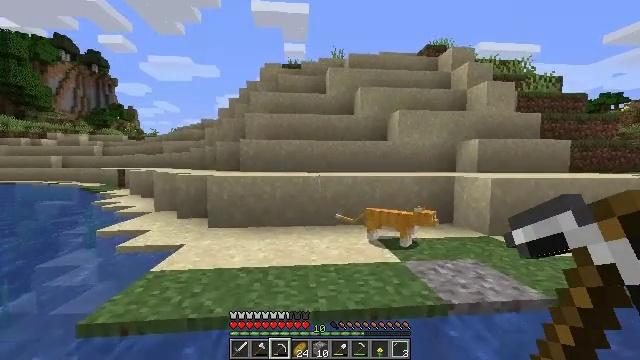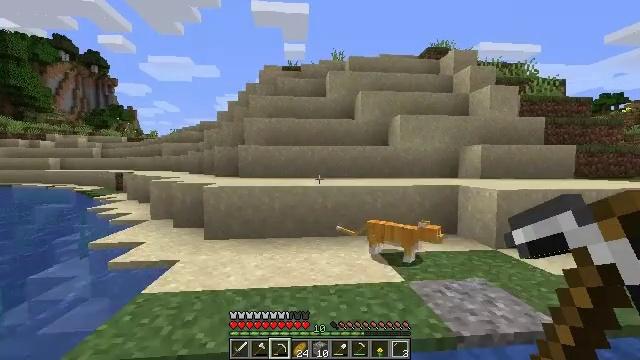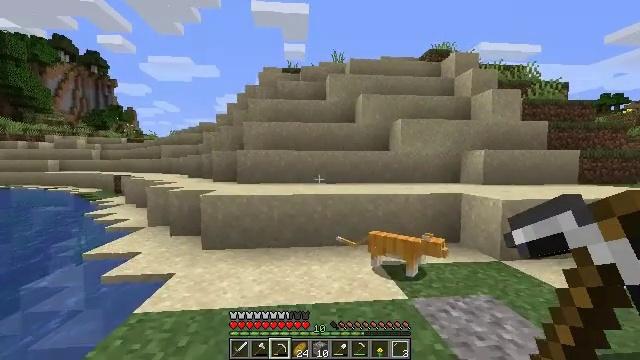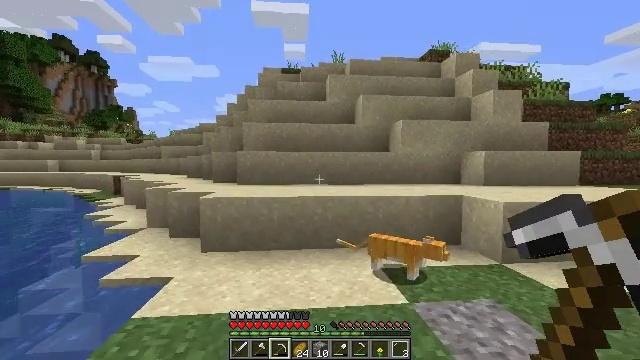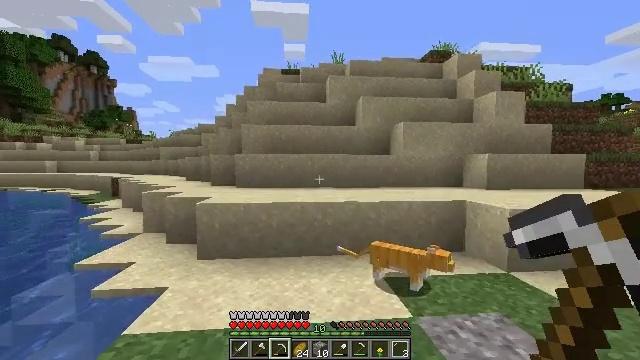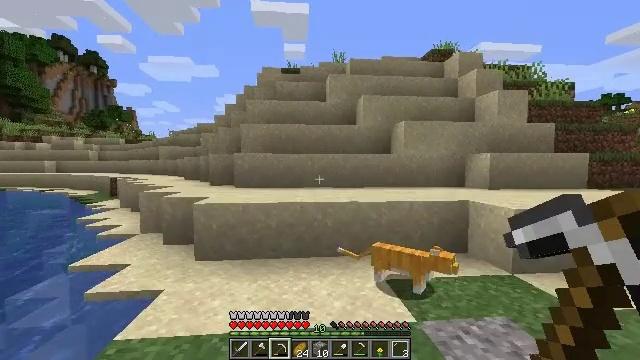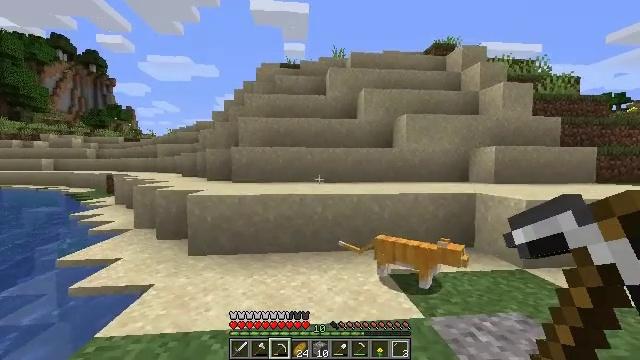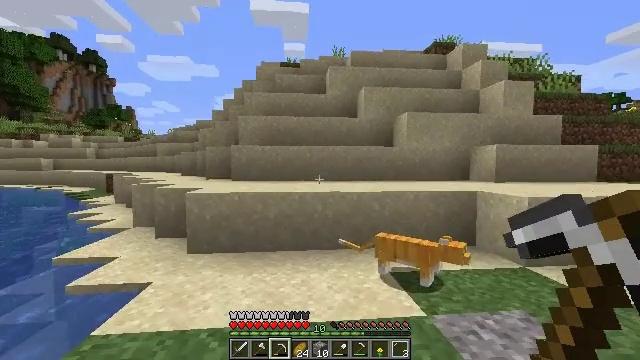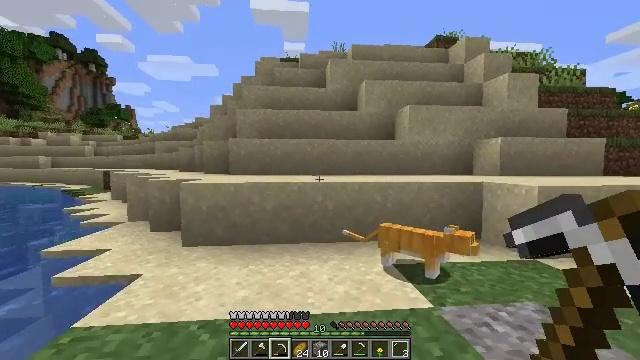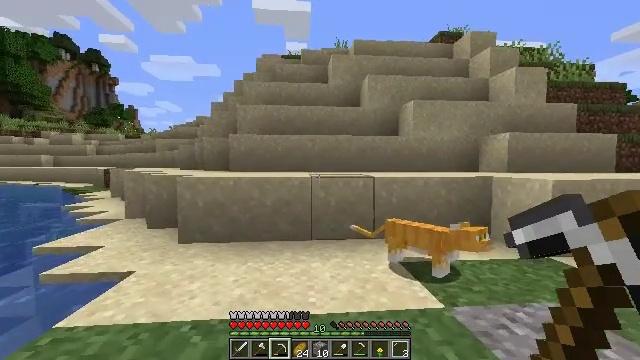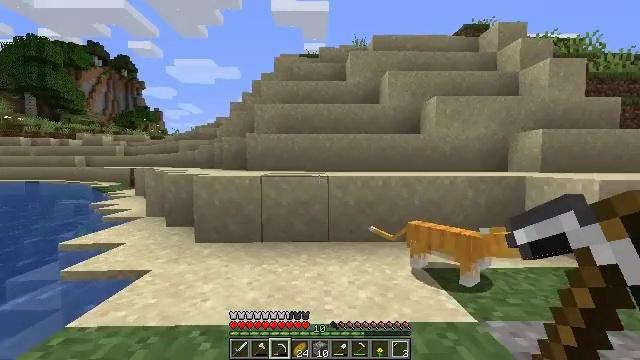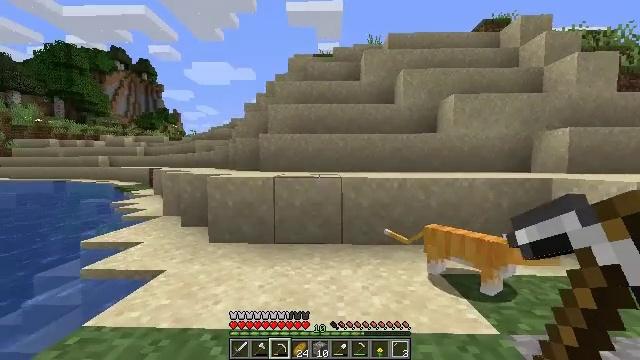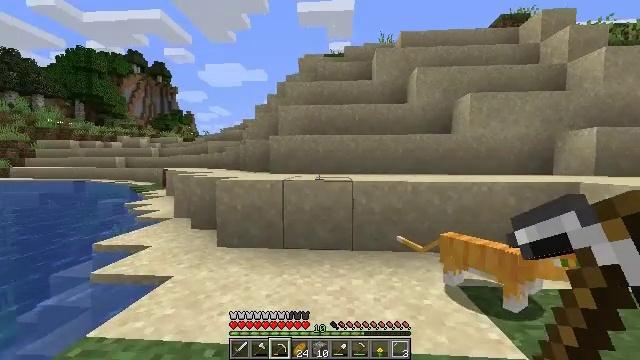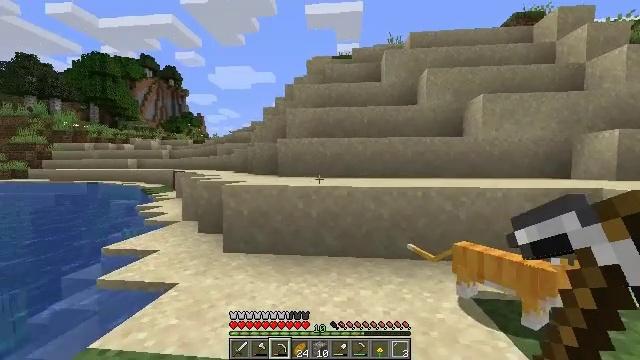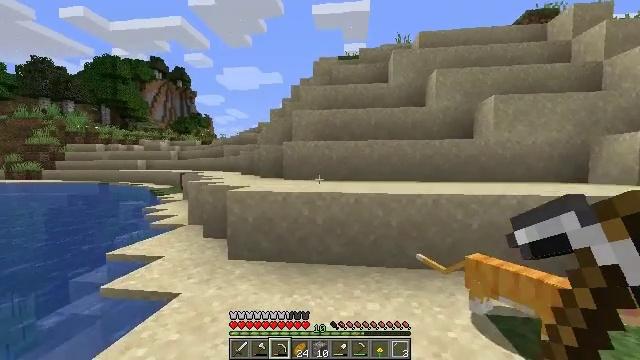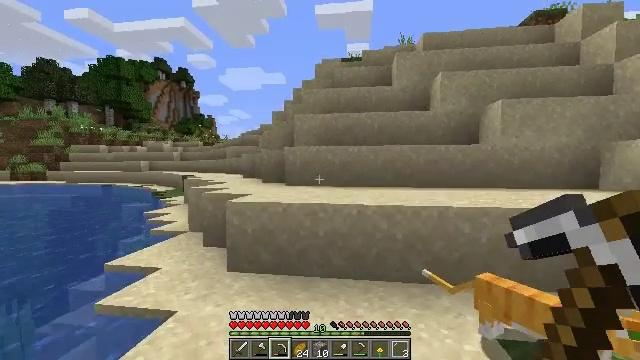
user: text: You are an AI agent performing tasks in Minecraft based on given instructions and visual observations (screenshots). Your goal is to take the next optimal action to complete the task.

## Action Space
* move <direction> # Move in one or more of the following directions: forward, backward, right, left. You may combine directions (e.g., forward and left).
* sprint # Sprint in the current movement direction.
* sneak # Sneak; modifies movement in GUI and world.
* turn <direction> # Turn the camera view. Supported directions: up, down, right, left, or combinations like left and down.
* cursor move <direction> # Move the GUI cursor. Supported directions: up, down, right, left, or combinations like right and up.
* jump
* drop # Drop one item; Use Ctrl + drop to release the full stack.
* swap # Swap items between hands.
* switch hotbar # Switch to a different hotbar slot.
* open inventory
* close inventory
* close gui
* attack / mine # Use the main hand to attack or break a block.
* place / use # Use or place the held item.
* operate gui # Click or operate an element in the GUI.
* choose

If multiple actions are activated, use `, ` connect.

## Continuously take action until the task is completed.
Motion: motion action
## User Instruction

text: Mine oak leaves.
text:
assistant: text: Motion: move forward, jump
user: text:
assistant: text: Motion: move forward, jump
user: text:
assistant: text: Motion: move forward, jump
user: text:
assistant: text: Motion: move forward, jump
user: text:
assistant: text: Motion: move forward, jump
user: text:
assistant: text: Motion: move forward, jump
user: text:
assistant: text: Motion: move forward, jump
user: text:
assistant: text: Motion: move forward, jump
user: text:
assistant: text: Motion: move forward, jump
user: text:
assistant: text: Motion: move forward, turn left, jump
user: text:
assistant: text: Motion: move forward, turn left, jump
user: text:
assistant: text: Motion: move forward, turn left, jump
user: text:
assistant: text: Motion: move forward, turn left, jump
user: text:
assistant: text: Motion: move forward, turn left, jump
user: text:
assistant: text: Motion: move forward, jump
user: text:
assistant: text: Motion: move forward, jump
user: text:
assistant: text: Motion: move forward, jump
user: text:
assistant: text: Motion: move forward, jump
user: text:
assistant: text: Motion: move forward, jump
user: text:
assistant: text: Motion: move forward, jump
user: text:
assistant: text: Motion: move forward
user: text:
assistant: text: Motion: move forward, turn right
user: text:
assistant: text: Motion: move forward, turn right
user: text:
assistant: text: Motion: move forward, turn right
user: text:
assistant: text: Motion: move forward
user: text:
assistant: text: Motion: move forward
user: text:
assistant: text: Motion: move forward
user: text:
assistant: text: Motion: move forward
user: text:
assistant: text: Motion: move forward
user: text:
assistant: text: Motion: move forward